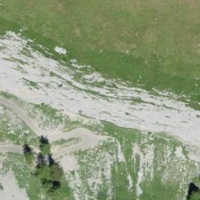
EUNIS habitat code: 23
Species observed at this site:
Parnassius apollo